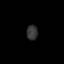
Tissue: lung
Cell type: Endothelial cells
Senescence score: 0.5846
Nuclear area (px): 163
Mean DAPI intensity: 52.951